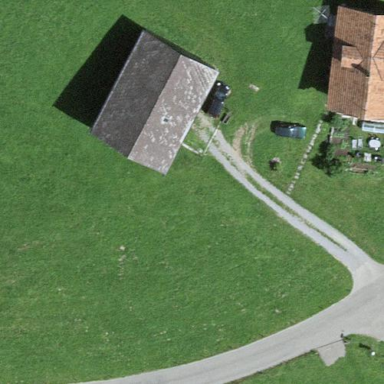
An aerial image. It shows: Farm auxiliary building with gabled roof.